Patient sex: M
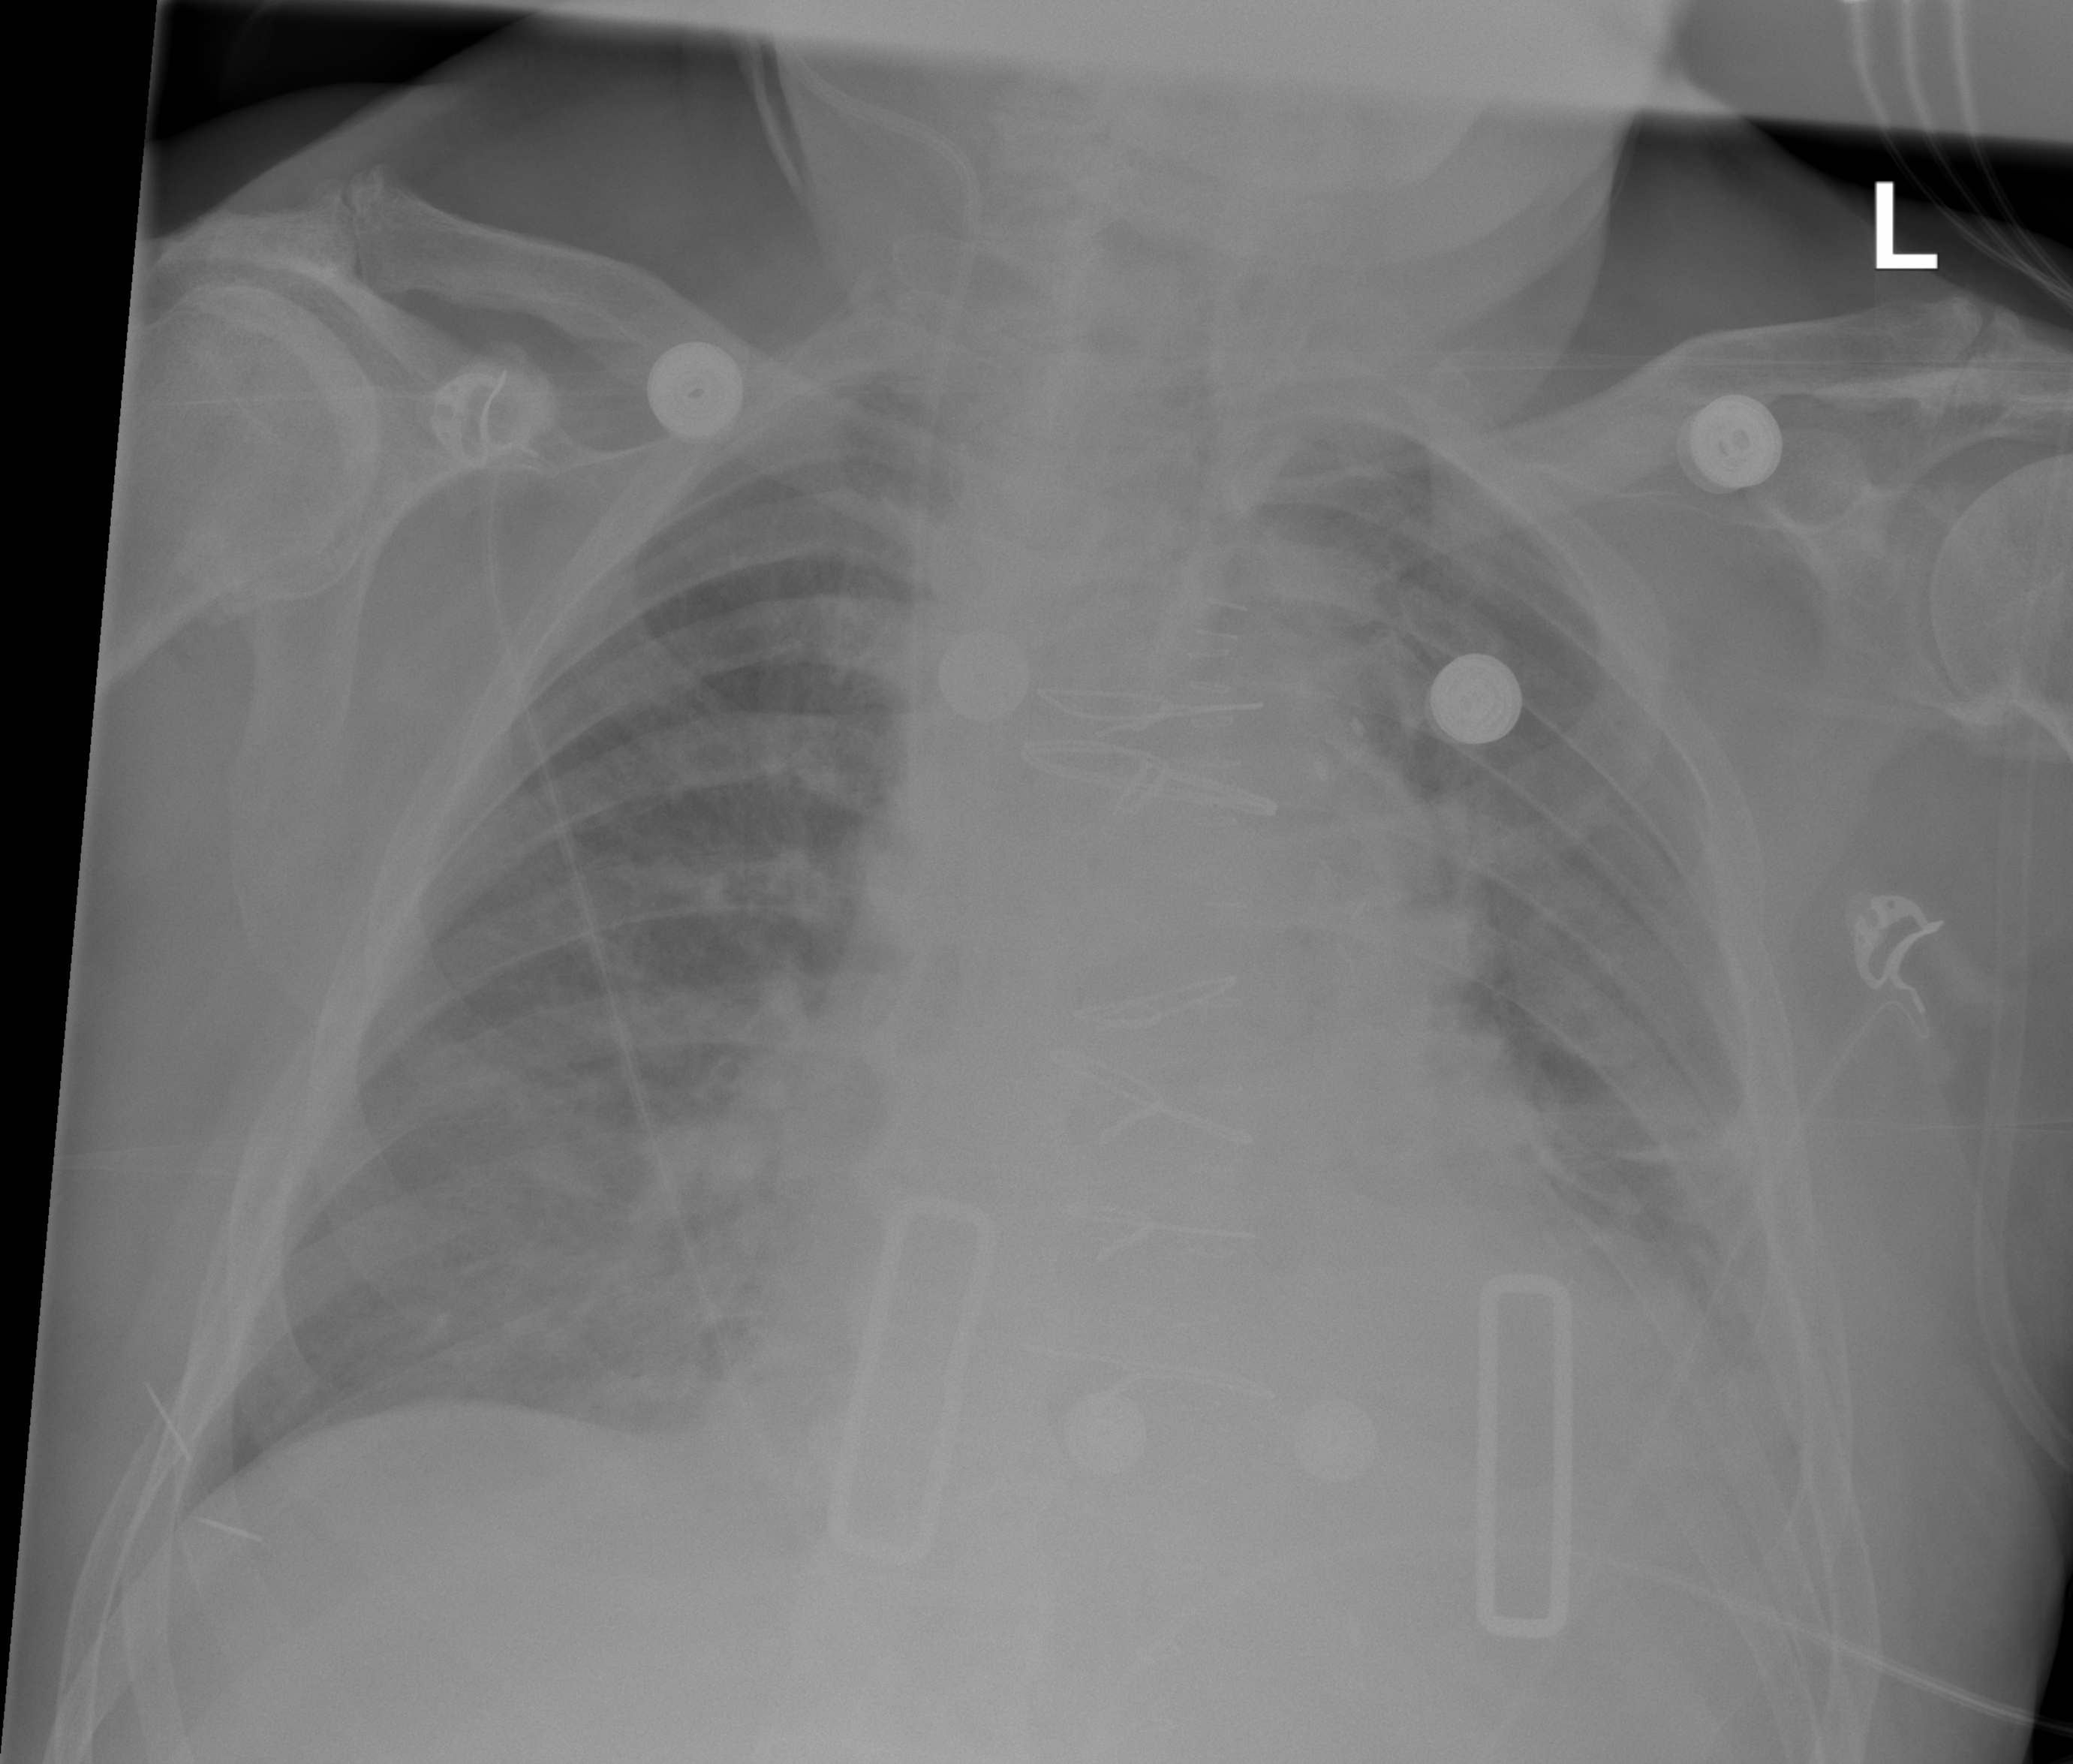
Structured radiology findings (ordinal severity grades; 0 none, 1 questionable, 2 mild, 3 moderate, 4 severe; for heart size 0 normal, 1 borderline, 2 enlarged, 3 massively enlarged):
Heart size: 0
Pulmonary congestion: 0
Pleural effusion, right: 0
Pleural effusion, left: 2
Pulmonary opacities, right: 0
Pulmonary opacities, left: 0
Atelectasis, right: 2
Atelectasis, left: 2